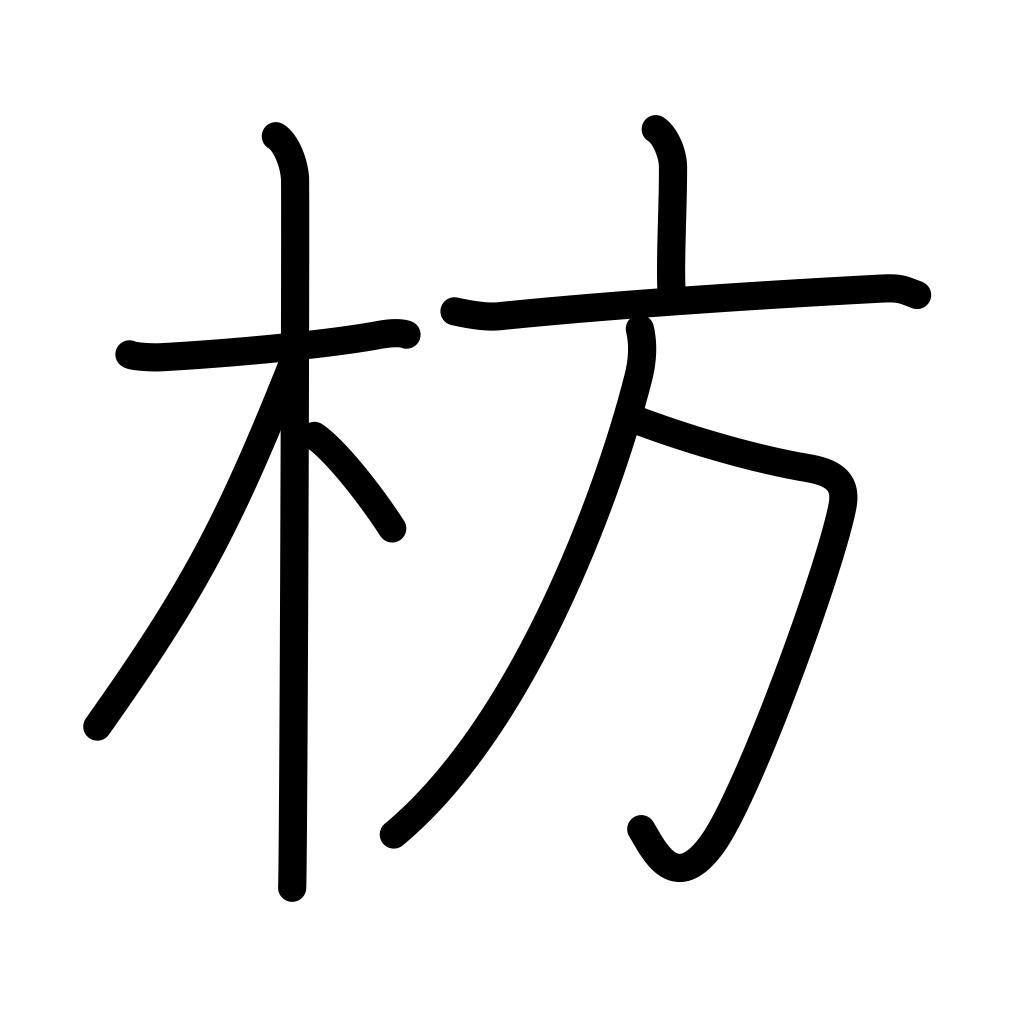
Meaning: raft, boat